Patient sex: M
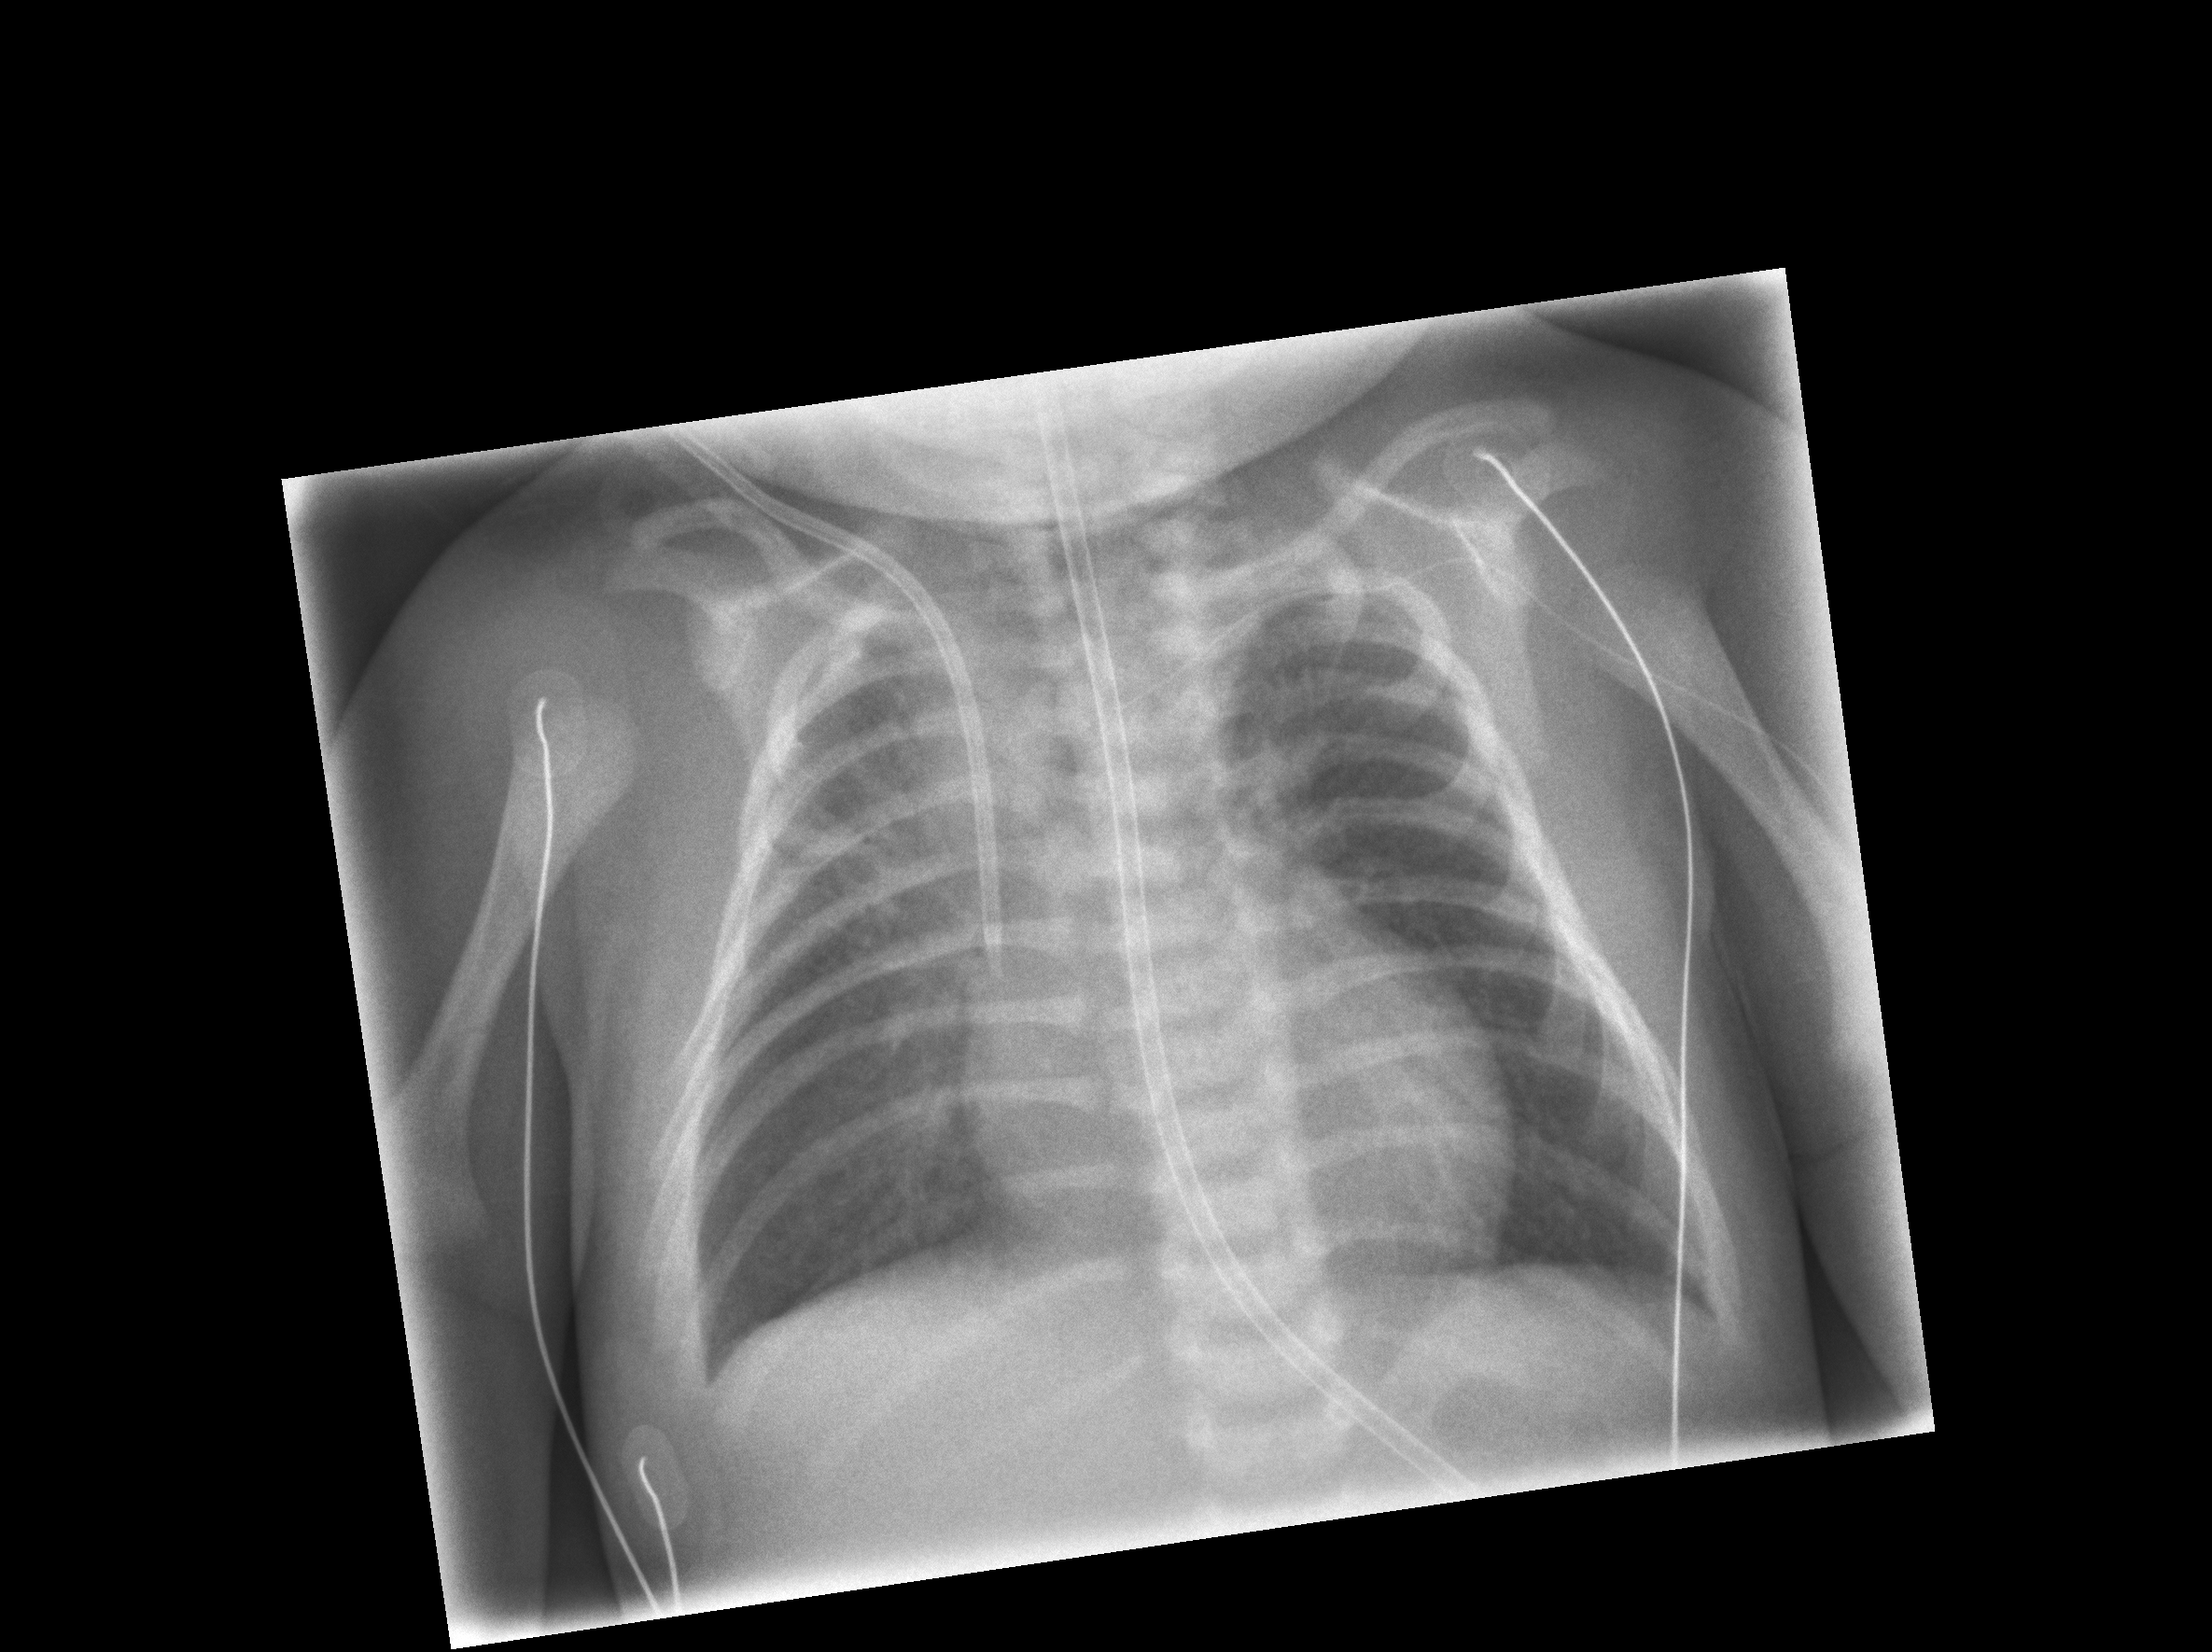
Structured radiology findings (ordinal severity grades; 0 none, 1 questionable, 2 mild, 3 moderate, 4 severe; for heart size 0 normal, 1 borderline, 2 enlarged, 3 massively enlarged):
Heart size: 0
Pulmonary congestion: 0
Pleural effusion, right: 0
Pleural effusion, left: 0
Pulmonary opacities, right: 2
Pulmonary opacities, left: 0
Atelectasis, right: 0
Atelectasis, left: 0